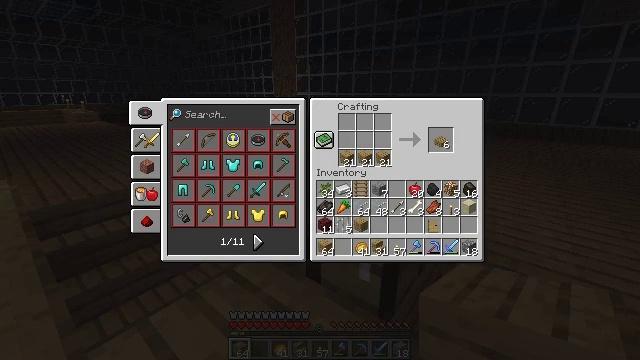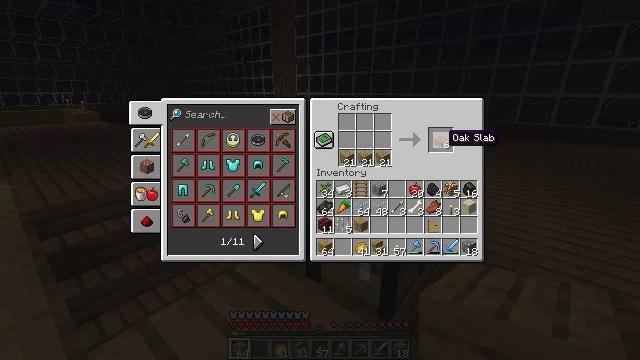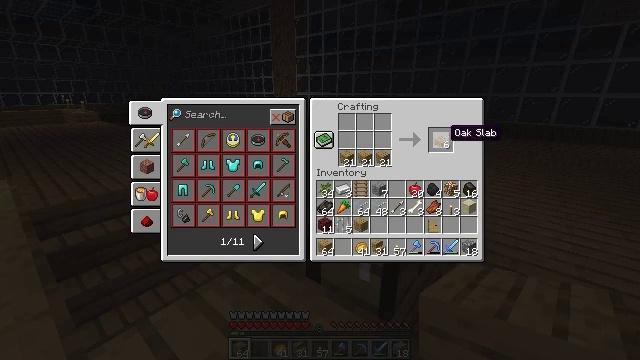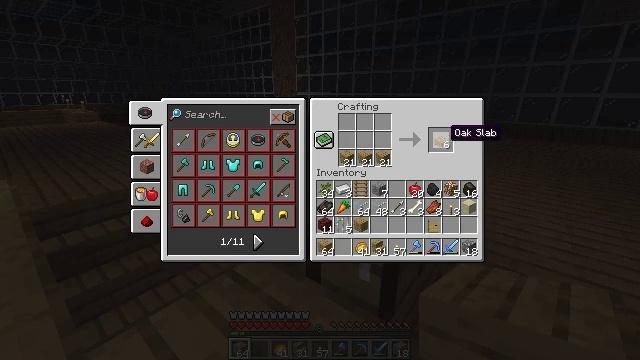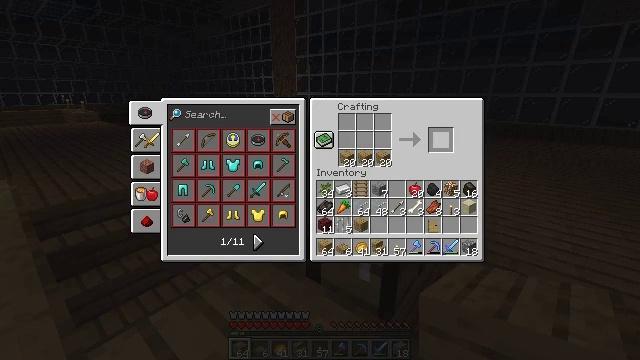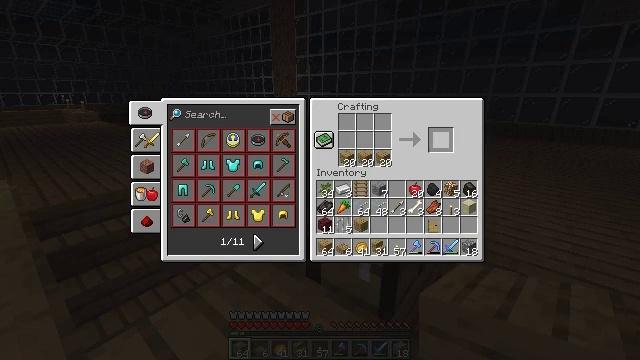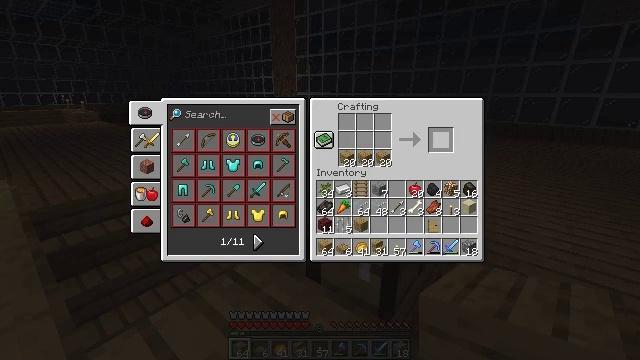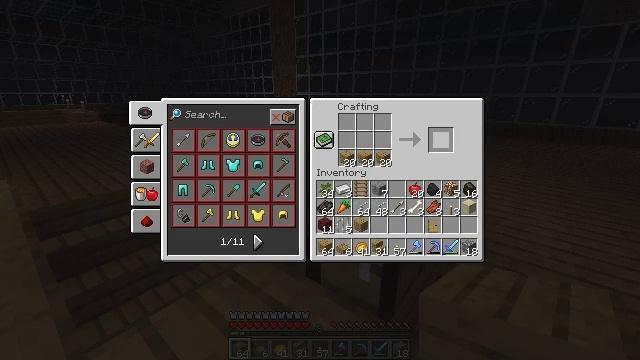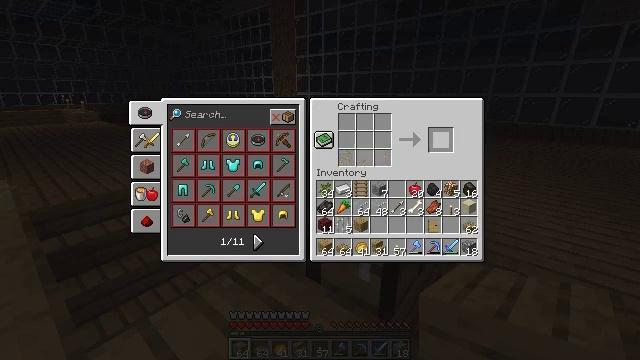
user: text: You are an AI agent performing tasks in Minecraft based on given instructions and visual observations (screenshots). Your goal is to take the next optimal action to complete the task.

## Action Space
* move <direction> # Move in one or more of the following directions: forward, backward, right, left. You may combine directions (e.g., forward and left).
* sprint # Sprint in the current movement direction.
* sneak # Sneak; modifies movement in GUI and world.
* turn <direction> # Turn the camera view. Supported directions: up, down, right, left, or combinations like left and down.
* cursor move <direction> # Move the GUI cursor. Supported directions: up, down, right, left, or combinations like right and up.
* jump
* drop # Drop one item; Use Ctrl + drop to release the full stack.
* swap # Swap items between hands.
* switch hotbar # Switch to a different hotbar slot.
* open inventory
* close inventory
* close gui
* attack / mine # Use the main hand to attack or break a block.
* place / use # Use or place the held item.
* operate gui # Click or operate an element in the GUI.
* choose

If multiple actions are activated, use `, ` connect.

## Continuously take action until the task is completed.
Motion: motion action
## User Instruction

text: Create an oak slab using oak planks in the crafting table.
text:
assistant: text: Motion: sneak
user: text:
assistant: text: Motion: sneak
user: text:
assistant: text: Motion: sneak
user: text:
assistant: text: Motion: sneak, operate gui
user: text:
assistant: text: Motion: sneak, operate gui
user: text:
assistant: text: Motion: sneak, operate gui
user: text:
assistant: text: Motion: sneak
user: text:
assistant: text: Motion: sneak
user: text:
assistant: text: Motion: sneak